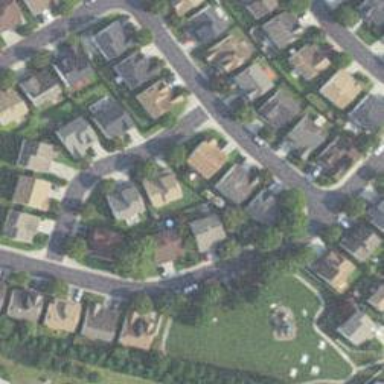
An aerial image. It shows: Residential road.